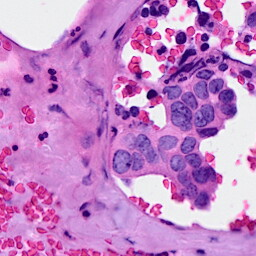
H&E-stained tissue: Breast